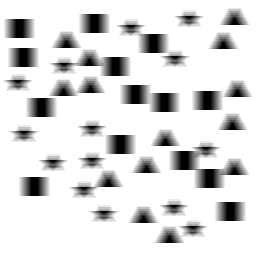
Squares: 14
Triangles: 14
Stars: 14
Total shapes: 42